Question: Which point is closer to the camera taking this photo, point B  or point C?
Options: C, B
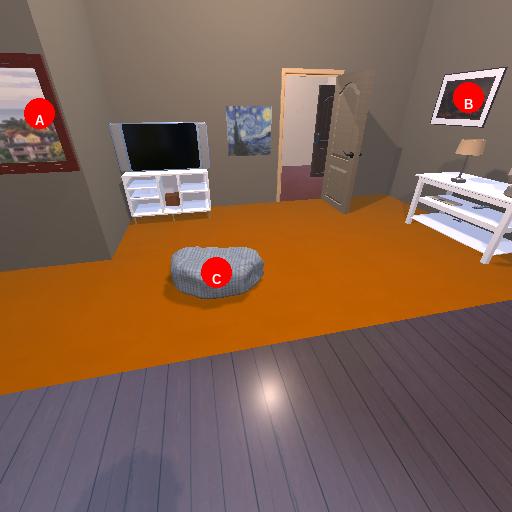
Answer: C